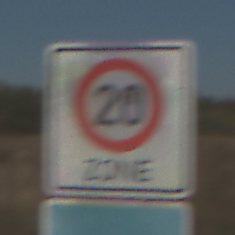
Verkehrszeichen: BeginnZone20
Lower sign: Sackgasse
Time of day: MorningAfternoon
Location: Outdoor (Nature)
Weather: Clear
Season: Autumn
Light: Natural